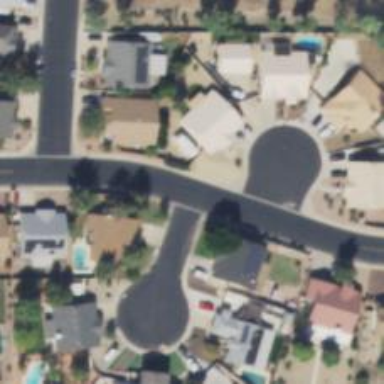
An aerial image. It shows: Residential road with asphalt surface.